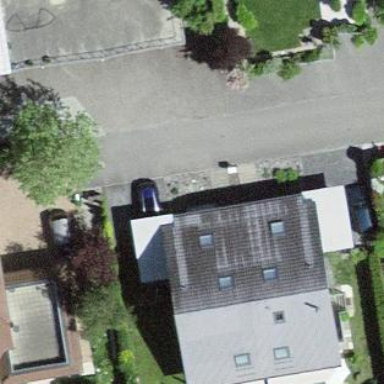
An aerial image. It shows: Terrace building with gabled roof.